Question: The print screen I'm annexing was taken from an iPhone 4S. What you can see is a UITableView with a custom header view. What I don't understand is, what is that dead space on top? How can I remove it?

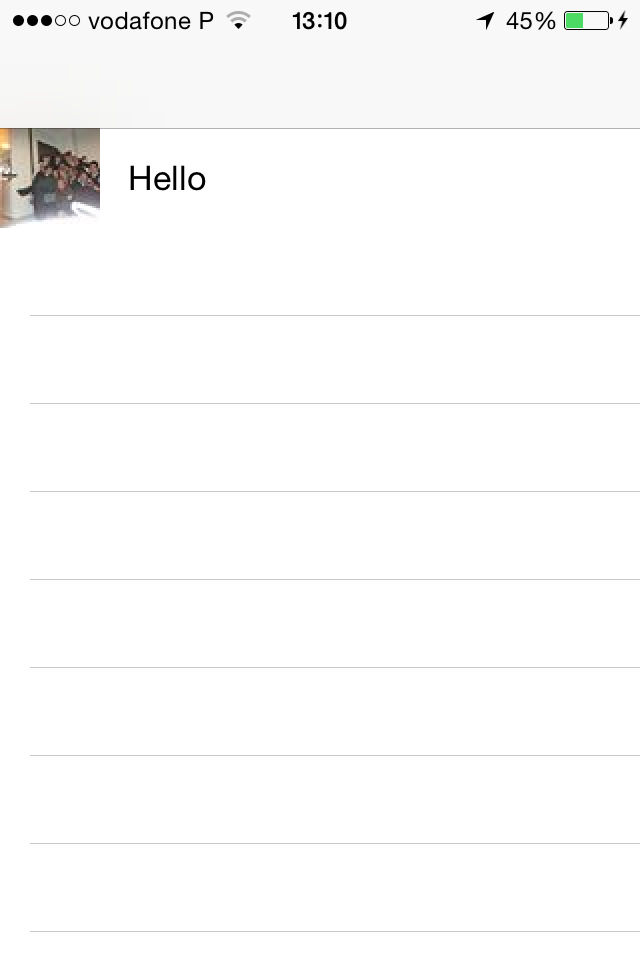
Answer: --
edit: To remove navigationbar from your UITableViewController:
'''
- (void)viewWillAppear:(BOOL)animated
{
[self.navigationController setNavigationBarHidden:YES animated:NO];
}
'''
--
If your UITableViewController is 'embedded in a Navigation Controller', you will automatically get a navigationbar:

To fill the whole screen 'without navigation bar', make sure it is not embedded in a Navigation Controller: